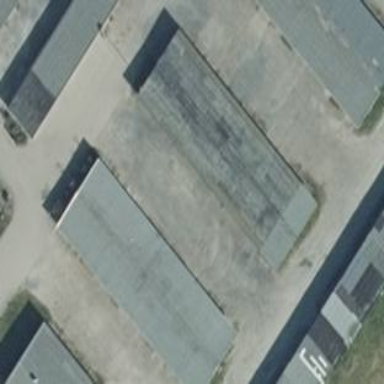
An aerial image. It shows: Group of garages.